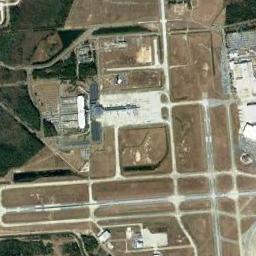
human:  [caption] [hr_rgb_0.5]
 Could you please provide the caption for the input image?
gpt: There is an airport in the field with many runways crossing each other .

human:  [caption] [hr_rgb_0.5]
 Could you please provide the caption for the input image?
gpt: A complex airport with many runways and buildings .

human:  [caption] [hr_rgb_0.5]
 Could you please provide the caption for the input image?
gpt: An airport with grid-shaped runways and a terminal in the vacant lot and the forest beside .

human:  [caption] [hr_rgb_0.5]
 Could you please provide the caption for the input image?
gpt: The lawn is divided into many rectangular areas by runways .

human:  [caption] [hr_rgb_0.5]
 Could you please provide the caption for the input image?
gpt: The airport has many roads of different lengths .